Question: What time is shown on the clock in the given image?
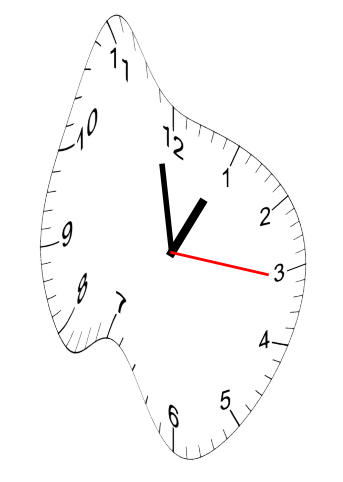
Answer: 12:58:16